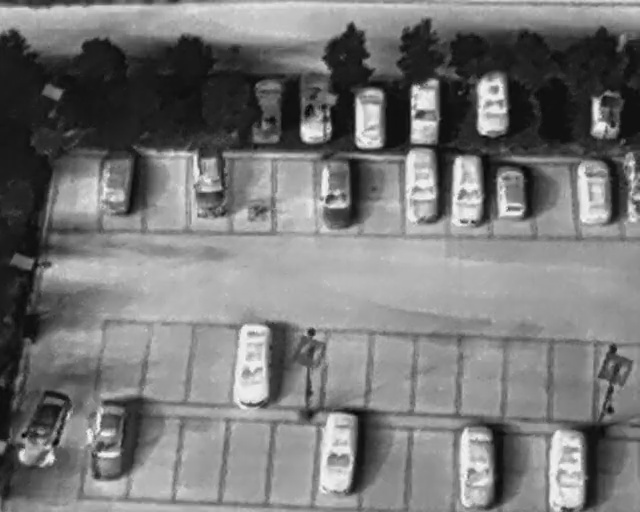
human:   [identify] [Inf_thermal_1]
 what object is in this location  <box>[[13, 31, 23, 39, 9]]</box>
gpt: <ref>1 medium car at the left</ref>

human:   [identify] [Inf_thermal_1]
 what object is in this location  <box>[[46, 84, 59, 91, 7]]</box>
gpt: <ref>1 medium car at the bottom</ref>